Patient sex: F
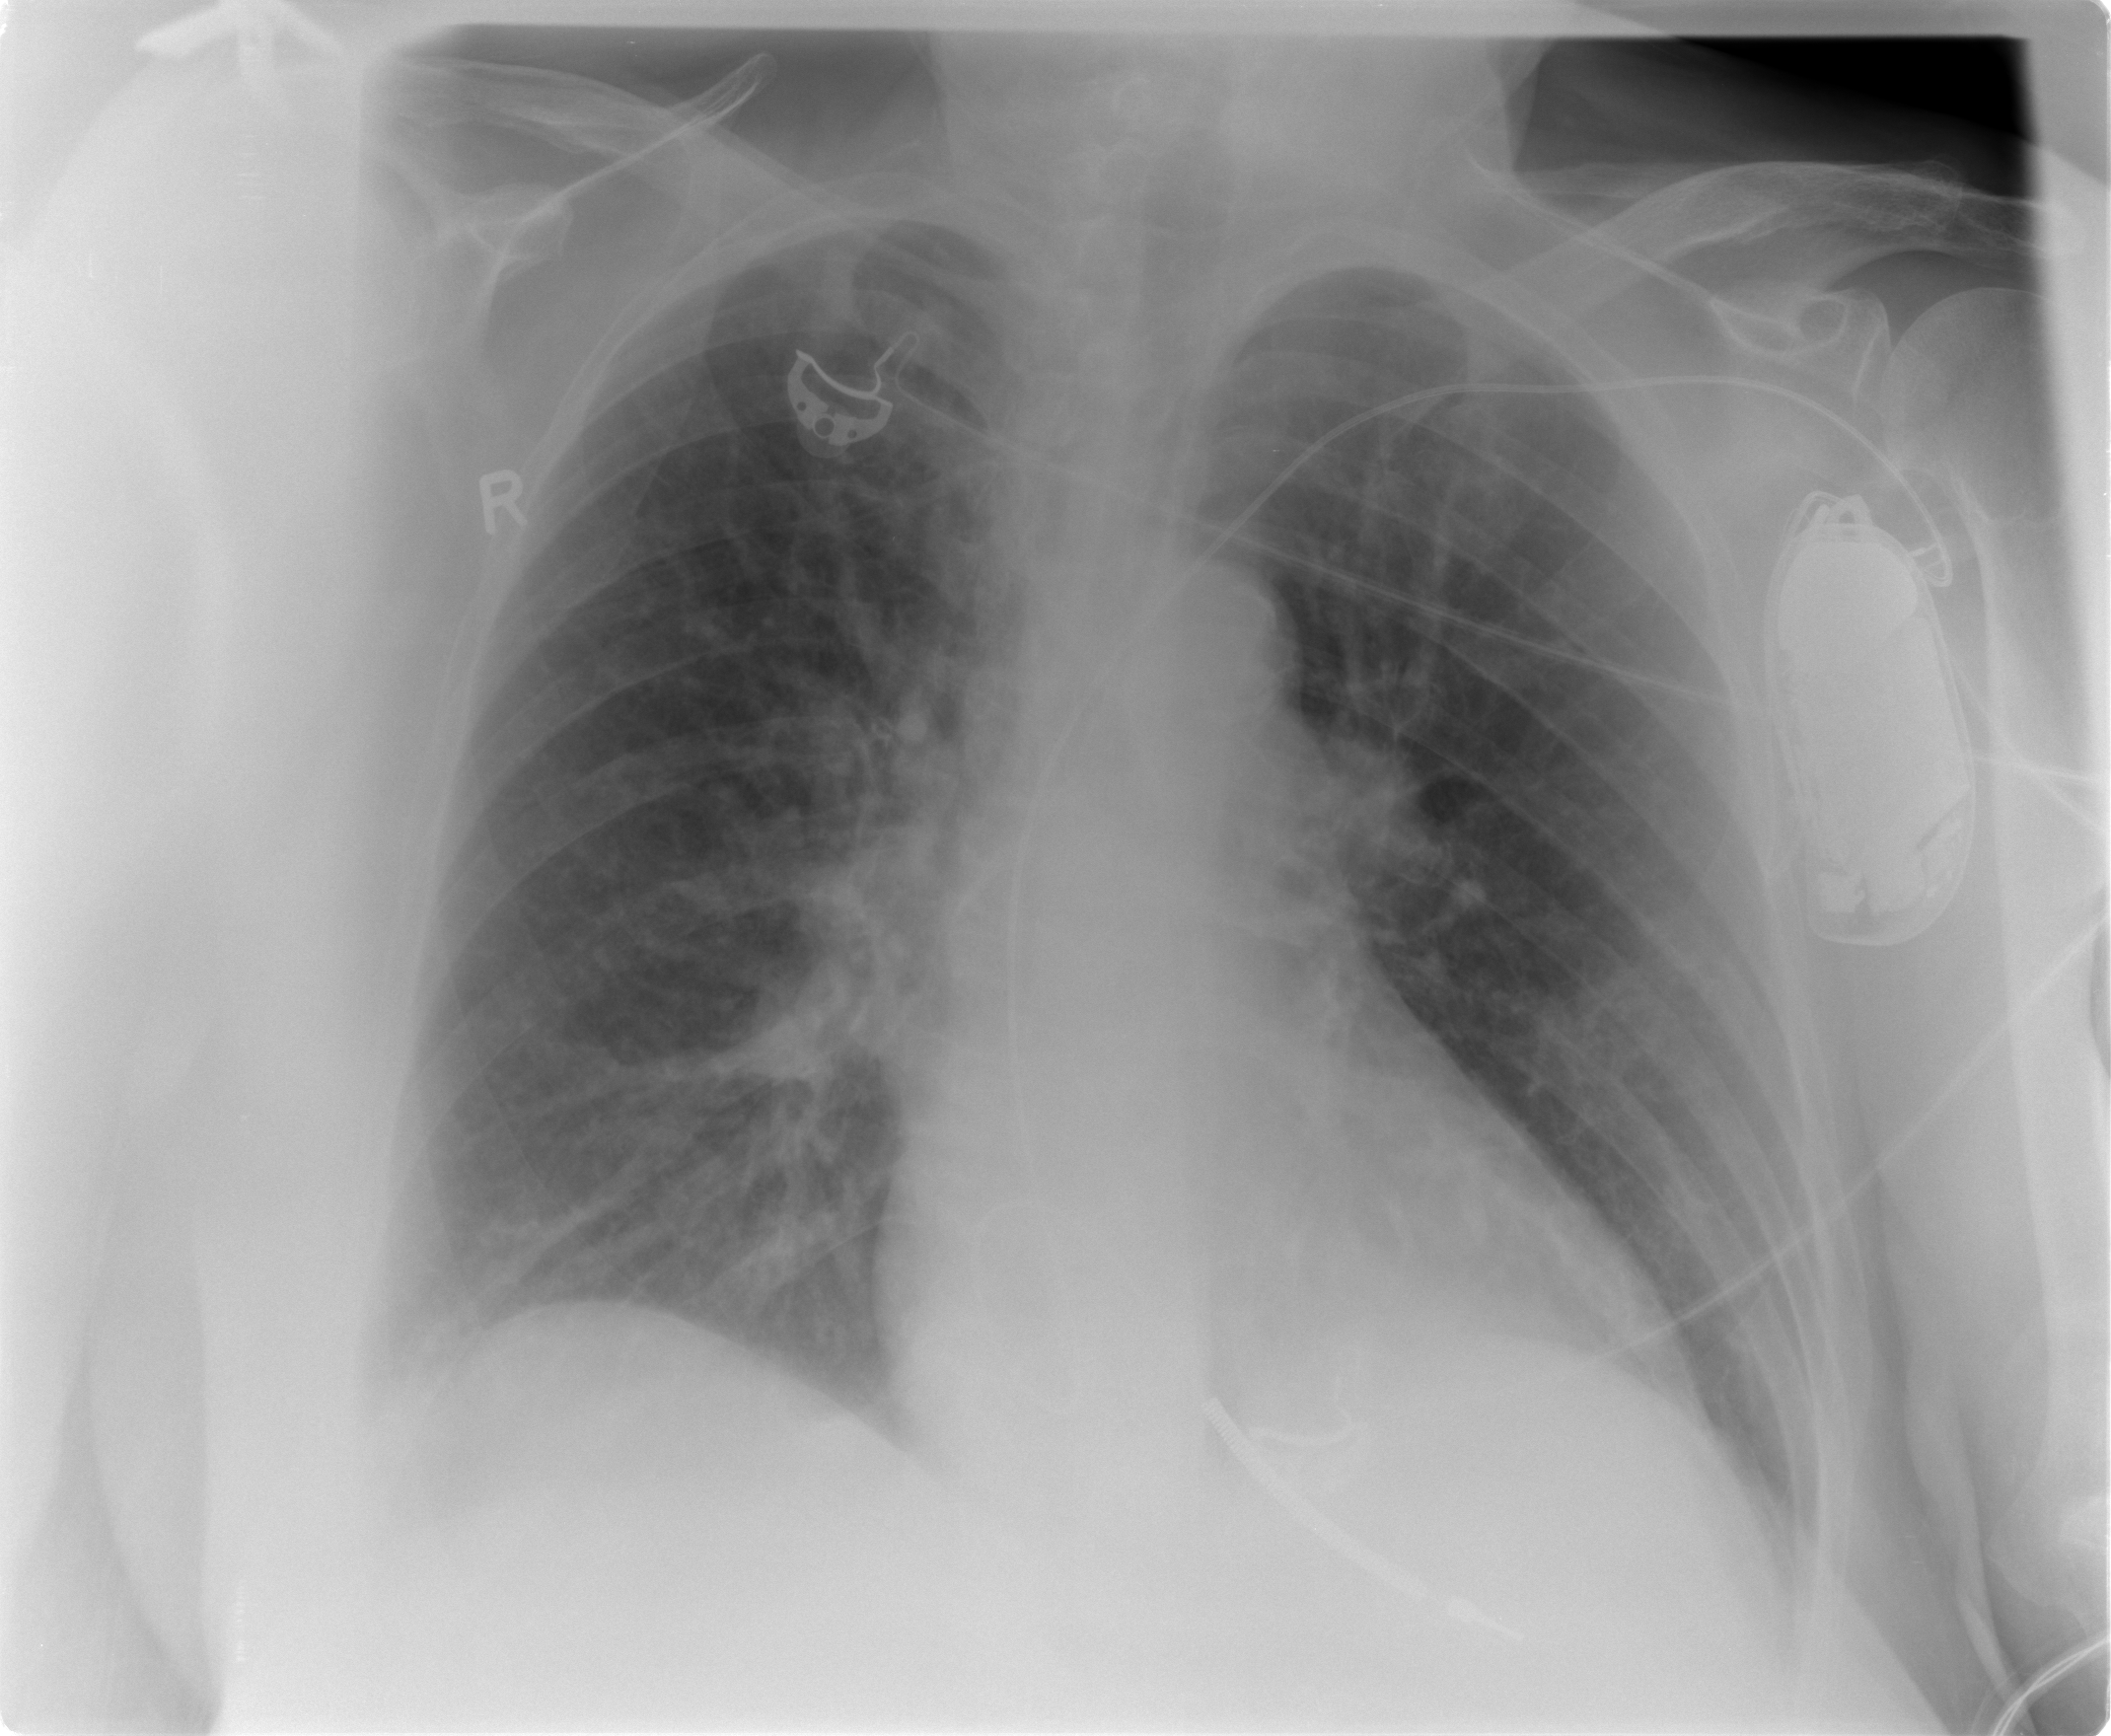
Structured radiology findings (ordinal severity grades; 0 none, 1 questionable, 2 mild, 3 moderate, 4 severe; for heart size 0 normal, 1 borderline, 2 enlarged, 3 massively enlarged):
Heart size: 0
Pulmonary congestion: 2
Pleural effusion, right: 2
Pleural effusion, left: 0
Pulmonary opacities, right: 0
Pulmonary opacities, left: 0
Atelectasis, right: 2
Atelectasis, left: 0